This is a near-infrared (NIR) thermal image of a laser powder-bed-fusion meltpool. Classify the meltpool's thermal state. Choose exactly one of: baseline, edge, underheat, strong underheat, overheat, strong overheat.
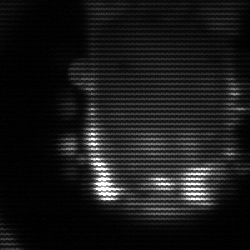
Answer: baseline